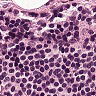
Metastatic tissue present: no